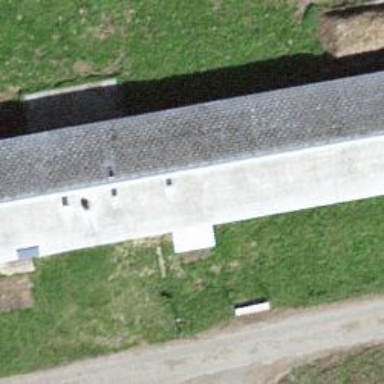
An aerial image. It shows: Gabled roof on farm auxiliary building.